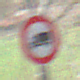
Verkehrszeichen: VerbotFuerKraftfahrzeugeUeberDreiKommaFuenfTonnen
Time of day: MorningAfternoon
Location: Outdoor (Nature)
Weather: PartlyCloudy
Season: NotSpecified
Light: Natural